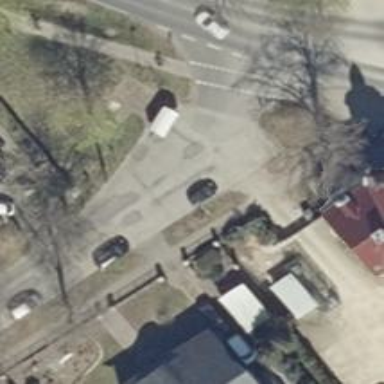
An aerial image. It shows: Residential road with parallel parking lane on the left side.